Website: apple
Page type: payment
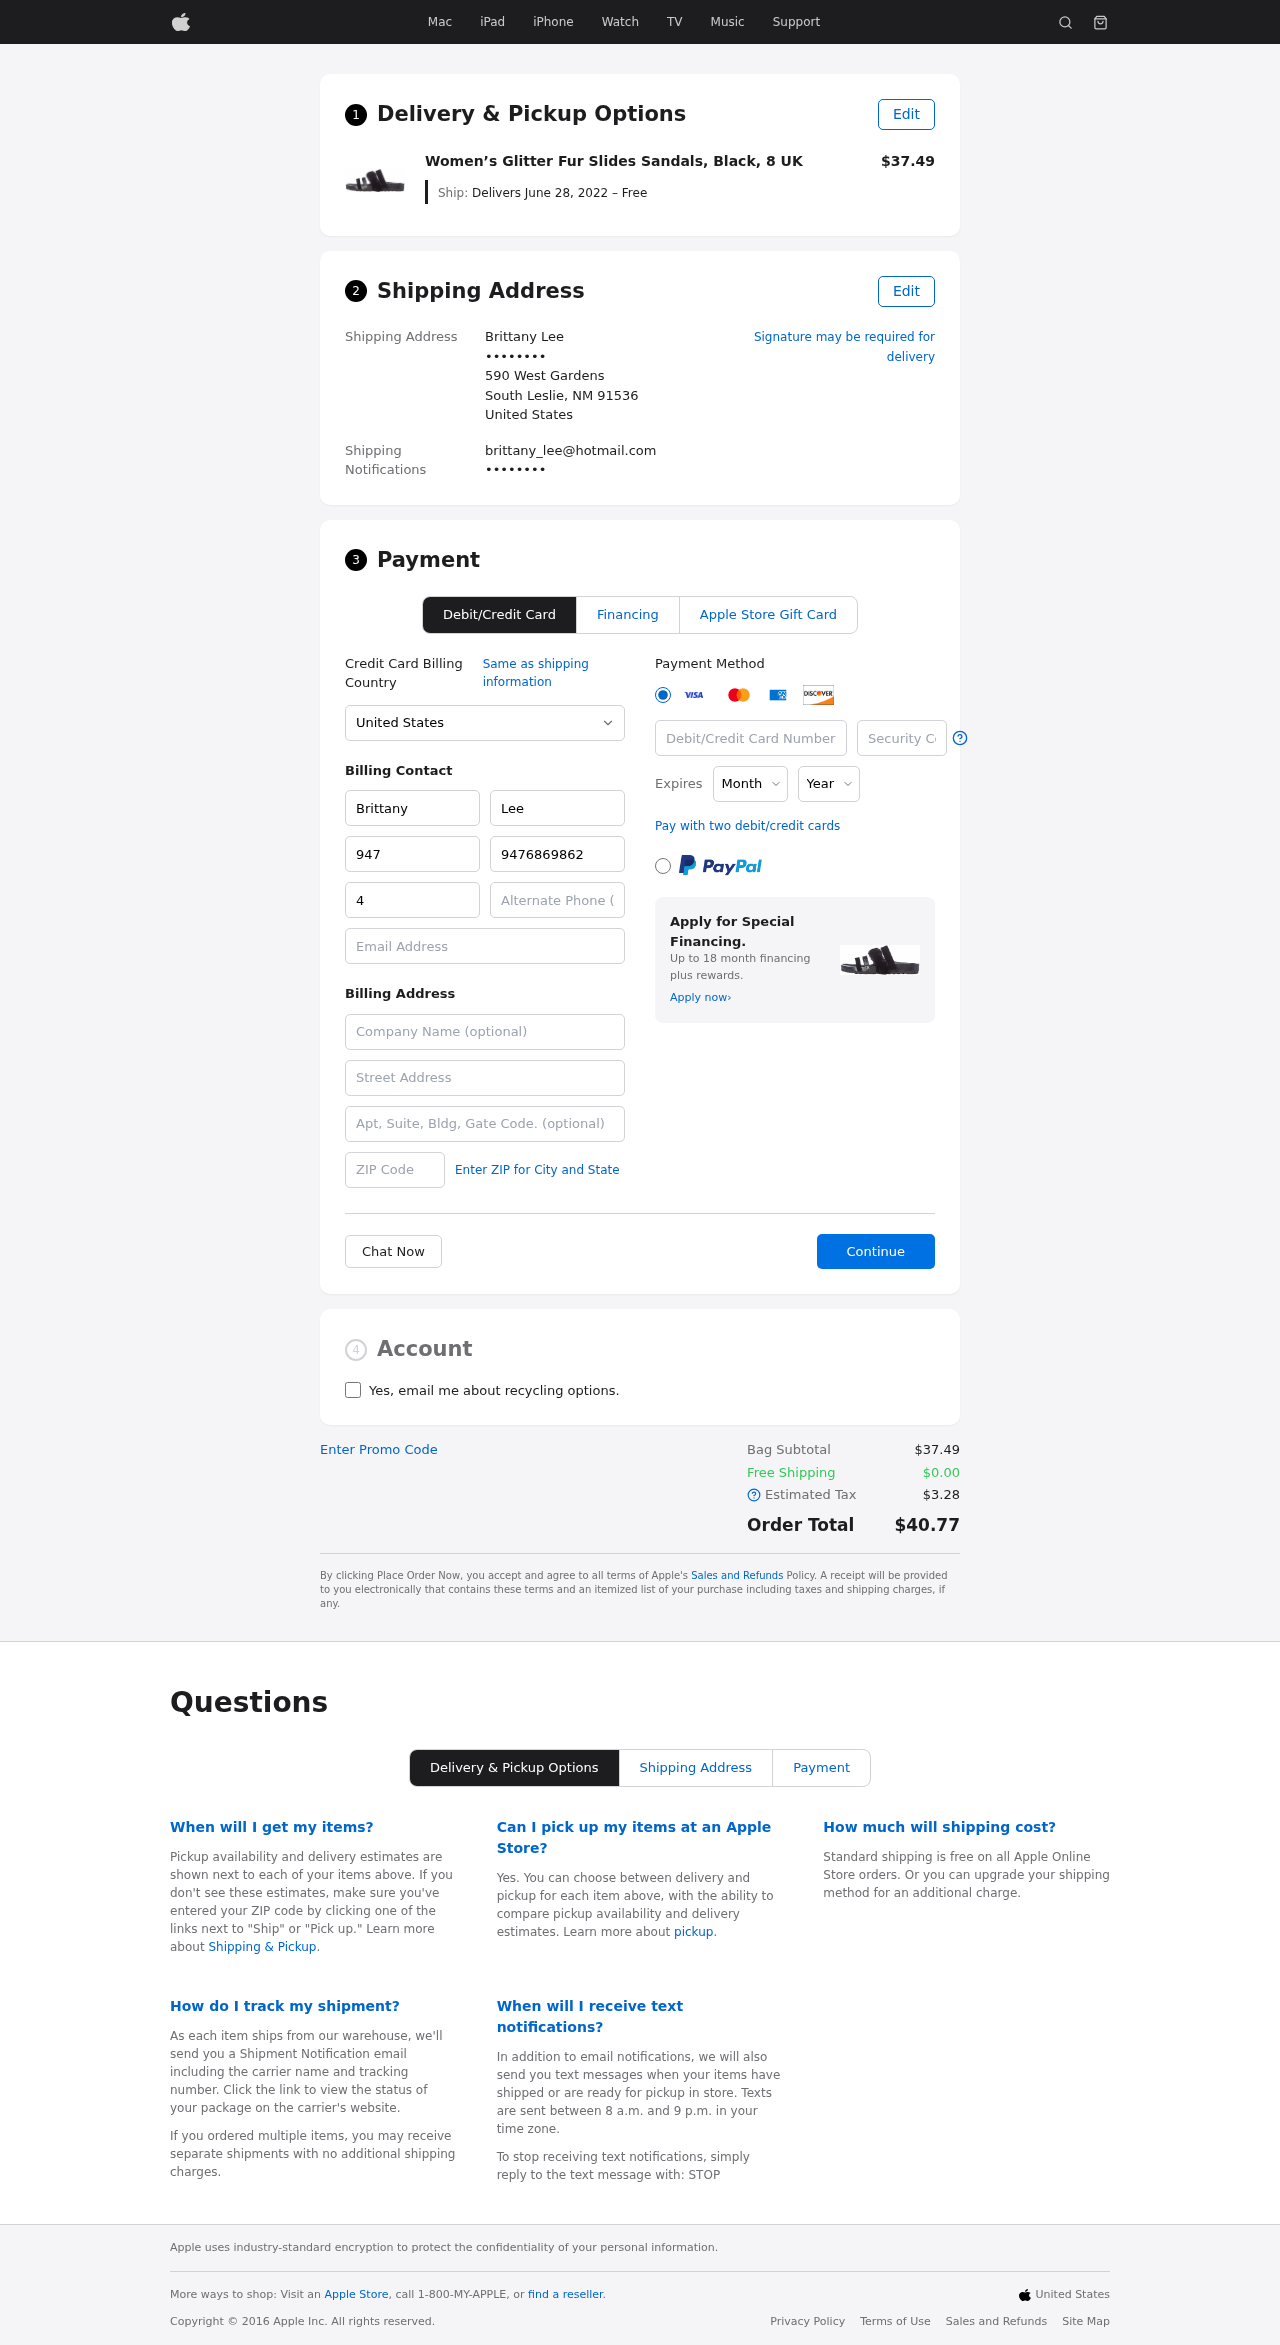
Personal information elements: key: PII_CARD_CVV
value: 760
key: PII_CARD_EXPIRY_MONTH
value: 02
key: PII_CARD_EXPIRY_YEAR
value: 26
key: PII_CARD_NUMBER
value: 2720 2075 2362 3680
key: PII_CITY_STATE_ZIP
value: South Leslie, NM 91536
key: PII_COMPANY
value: Wilson Group
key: PII_COUNTRY
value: United States
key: PII_EMAIL
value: brittany_lee@hotmail.com
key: PII_EMAIL2
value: brittany_lee@hotmail.com
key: PII_FIRSTNAME
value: Brittany
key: PII_FULLNAME
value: Brittany Lee
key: PII_LASTNAME
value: Lee
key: PII_PHONE3
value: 9476869862
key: PII_PHONE_ALT
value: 4666194115
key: PII_PHONE_ALT_AREA
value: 466
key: PII_PHONE_AREA
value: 947
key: PII_POSTCODE2
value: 14390
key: PII_SECURITY_CODE
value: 66238
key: PII_STREET
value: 590 West Gardens
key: PII_STREET2
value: Apt. 410
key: PII_PHONE
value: ••••••••
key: PII_PHONE2
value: ••••••••
Product elements: key: PRODUCT1_NAME
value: Women’s Glitter Fur Slides Sandals, Black, 8 UK
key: PRODUCT1_PRICE
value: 37.49
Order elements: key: ORDER_DELIVERY_DATE
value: Delivers June 28, 2022 – Free
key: ORDER_SUBTOTAL
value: $37.49
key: ORDER_SHIPPING_COST
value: $0.00
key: ORDER_TAX
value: $3.28
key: ORDER_TOTAL
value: $40.77